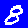
Digit: 8